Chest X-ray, PA view. Patient: 34 years old, sex M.
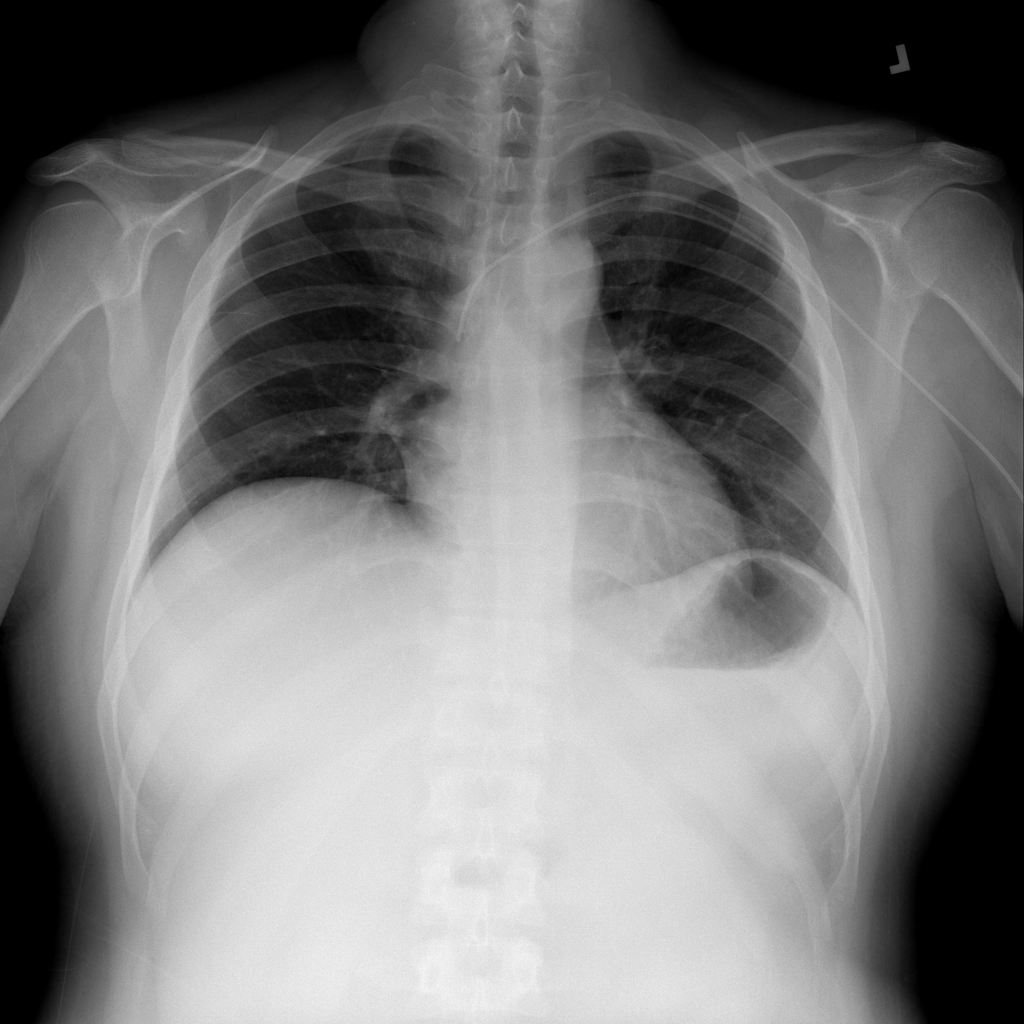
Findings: No Finding